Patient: sex M, age 58
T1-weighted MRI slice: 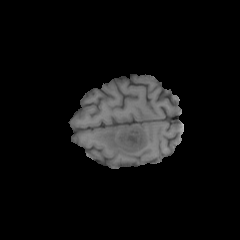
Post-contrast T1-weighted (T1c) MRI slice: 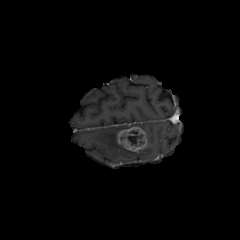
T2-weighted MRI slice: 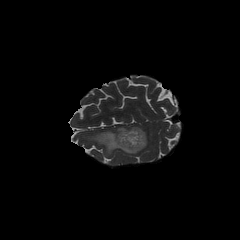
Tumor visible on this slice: yes
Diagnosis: Glioblastoma, IDH-wildtype
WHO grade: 4